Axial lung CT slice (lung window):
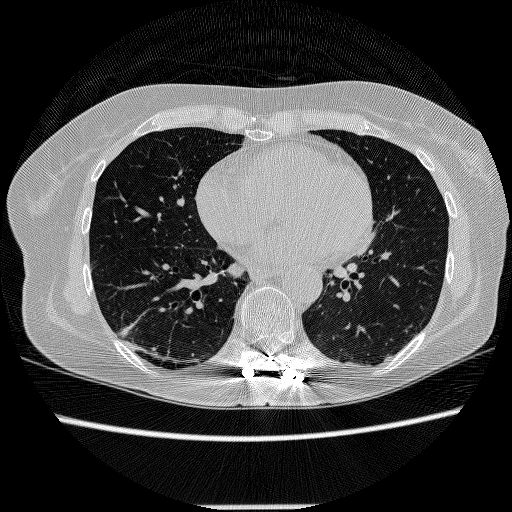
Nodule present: no